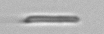
Label: fiber